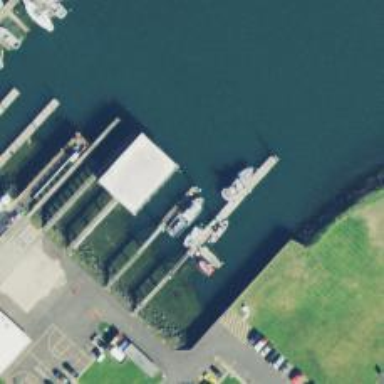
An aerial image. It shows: Pier with mooring facilities.